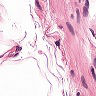
Metastatic tissue present: no